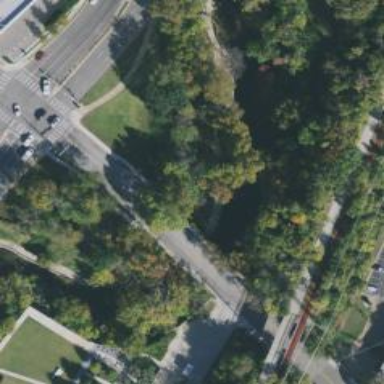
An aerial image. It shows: Tertiary road on bridge with separate sidewalks.